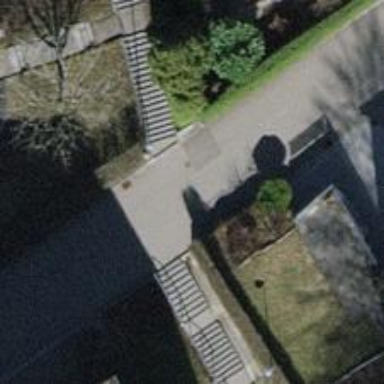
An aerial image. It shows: Road with steps.